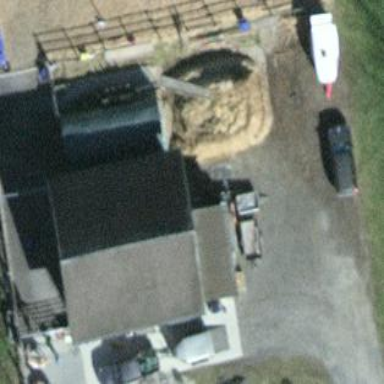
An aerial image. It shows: Farm building with gabled roof.